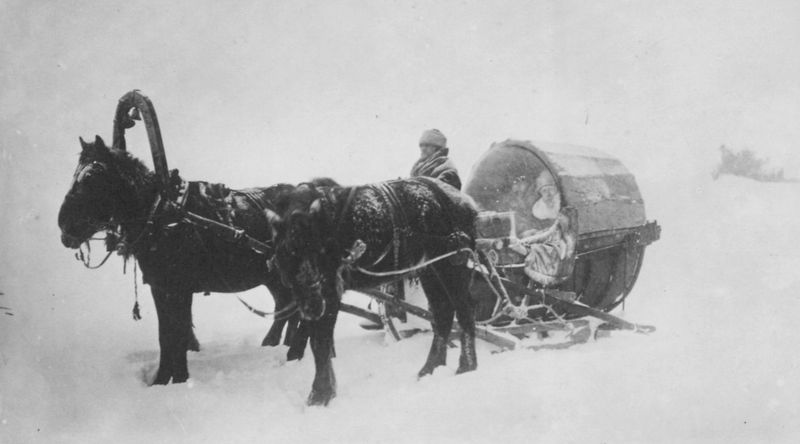
Titel: Der traditionelle Pferdeschlitten kibitka, eine Methode in Sibirien zu reisen
Künstler: Russischer Photograph
Standort: New York (New York)
Institution: American Museum of Natural History
Schlagwörter: mann, weiß, frau, schwarz, dach, dame, schal, schnee, mütze, mensch, pferde, zaumzeug, zügel, russland, transport, winter, pause, rast, kutsche, bauer, foto, fotografie, kälte, geschirr, kutscher, deichsel, fass, glöckchen, schlitten, pelzmütze, rösser, gespann, glocken, perde, schneien, pferdewagen, eiskalt, pferdegeschirr, pferdeschlitten, schneesturm, sibirien, panjepferde, sneesturm